Interaction volume radius: 10 \u00c5
Interaction volume height: 10 \u00c5
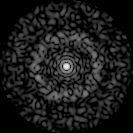
Disorder parameter: 0.819